Question: I am using the mobiscroll jQuery library for a datetime picker. It works great on Safari for iPad and on Google Chrome. However, on Mozilla Firefox on PCs it seems to "line-break." In other words, after the date control, the time control gets wrapped down to the next line (see image below). I don't want this. I want it to be all on one line like on the other browsers. Any idea how to fix this with CSS or something else? TIA.

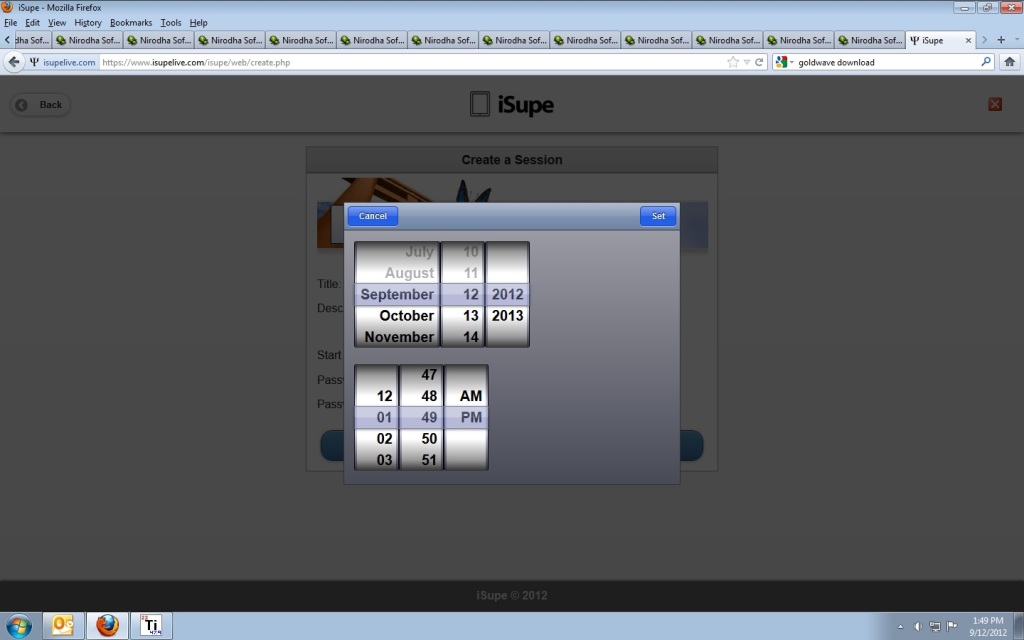
Answer: Got fixed with new release (2.0.3).